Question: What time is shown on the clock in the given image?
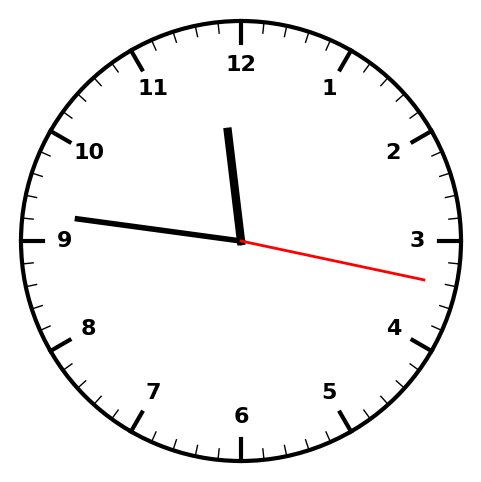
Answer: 11:46:17